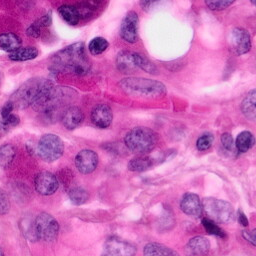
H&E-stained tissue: Pancreatic